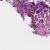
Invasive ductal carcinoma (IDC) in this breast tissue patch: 0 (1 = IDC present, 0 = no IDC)